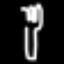
Label: fork